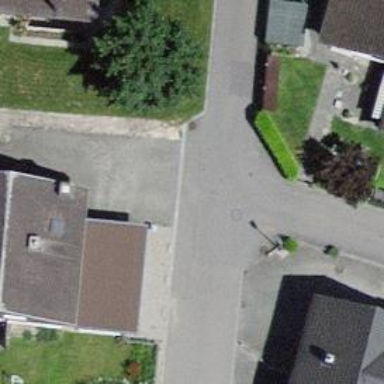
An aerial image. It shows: Residential road with asphalt surface.